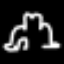
Label: frog